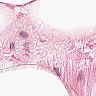
Metastatic tissue present: no